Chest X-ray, PA view. Patient: 58 years old, sex F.
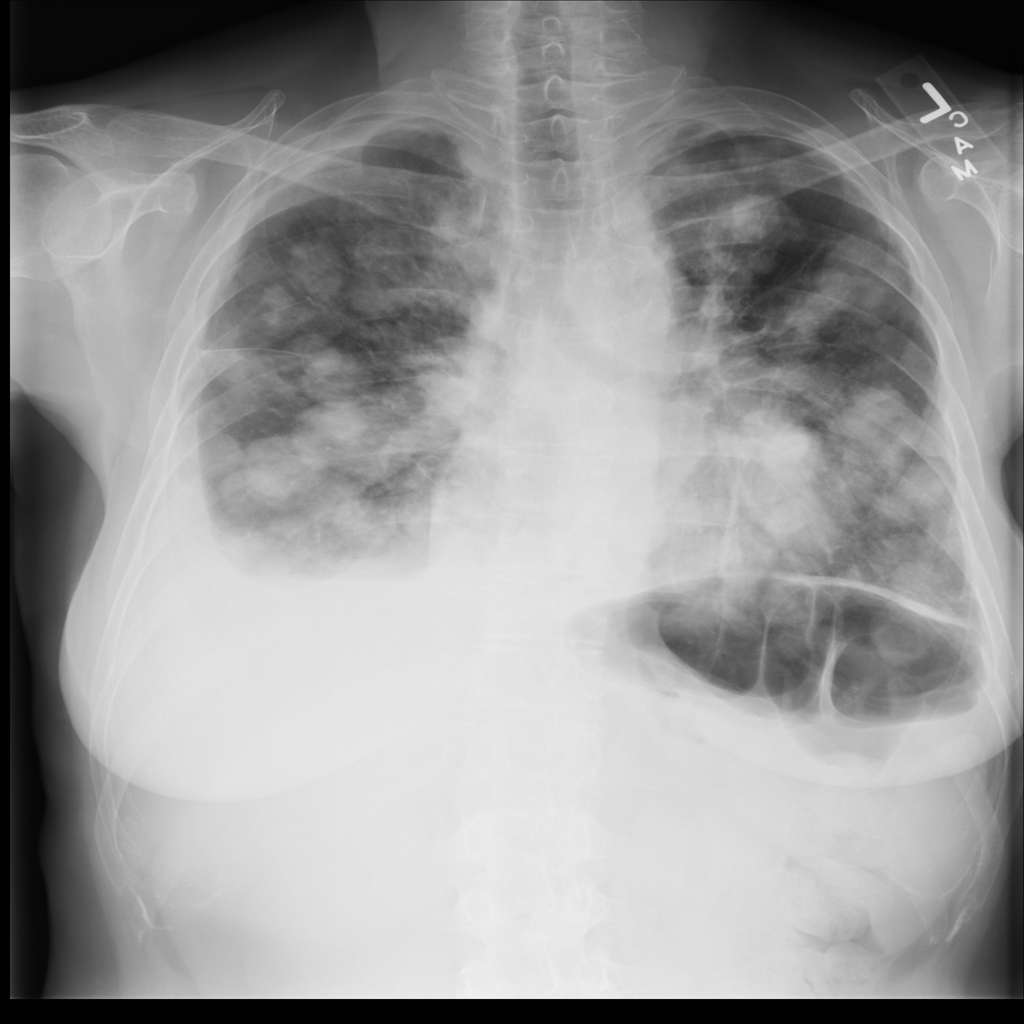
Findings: Effusion, Nodule